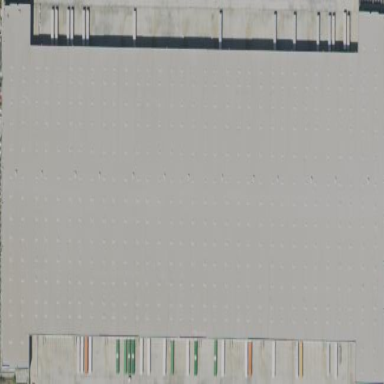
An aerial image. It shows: Warehouse building.